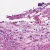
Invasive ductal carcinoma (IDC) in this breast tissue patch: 0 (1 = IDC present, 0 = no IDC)